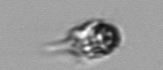
Label: Mesodinium